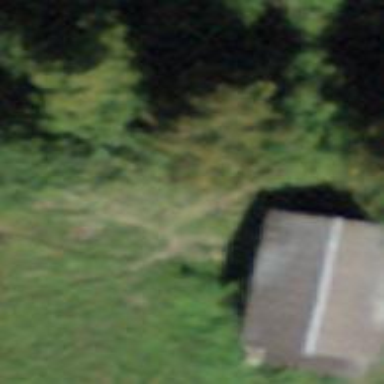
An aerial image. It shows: Rural barn.